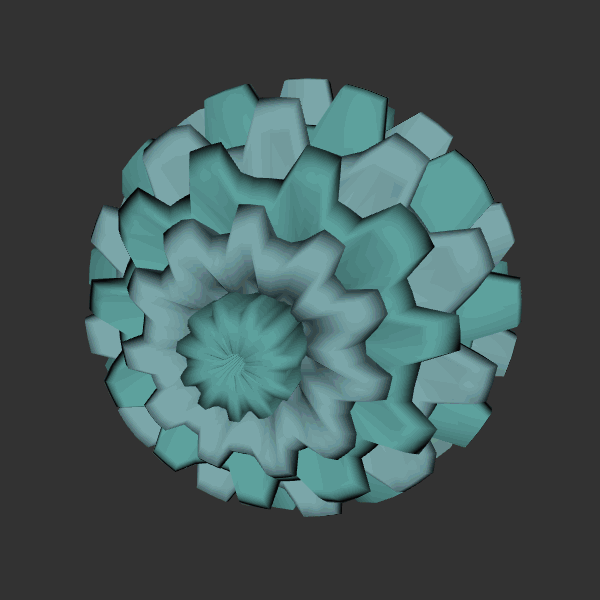
Background: dark